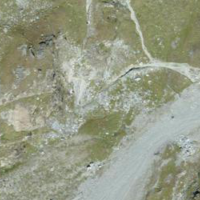
EUNIS habitat code: 26
Species observed at this site:
Parnassia palustris
Saxifraga bryoides
Leontopodium nivale